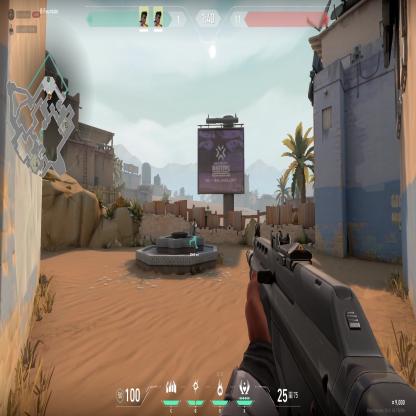
Label: teammate